Question: I have some vertical tabs and i want to add more, but i want to add the to the right of the first vertical tabs. First ones are on the left and next to them there is the content box, well i want after this content box to be a new set of vertical tabs which will apply on the same content box. Here is an image with what i want ( i made it in photoshop ) :

Here is what I have tried: <URL>
but i do not know how to change the jquery to work on both columns
## HTML
'''
<div class="verticalslider" id="textExample">
<ul class="verticalslider_tabs right">
<li><a href="#">1-right</a>
</li>
<li><a href="#">2-right</a>
</li>
<li><a href="#">3-right</a>
</li>
<li><a href="#">4-right</a>
</li>
<li><a href="#">5-right</a>
</li>
</ul>
<ul class="verticalslider_tabs">
<li><a href="#">1-left</a>
</li>
<li><a href="#">2-left</a>
</li>
<li><a href="#">3-left</a>
</li>
<li><a href="#">4-left</a>
</li>
<li><a href="#">5-left</a>
</li>
</ul>
<ul class="verticalslider_contents">
<li>Nothing</li>
<li>
<h2>Activitate 1</h2>
ADI</li>
<!-- elementul al doilea -->
<li>
<h2>Nunc Adipiscing</h2>
<p>CUC adipiscing purus id orci rutrum placerat. Nam posuere elementum ipsum quis faucibus. Fusce fermentum turpis ac erat mollis sit amet varius mi placerat. Pellentesque habitant morbi tristique senectus et netus et malesuada fames ac turpis egestas. Ut ante justo, varius quis dignissim nec, condimentum in dui. Nulla sed lectus eu nunc vehicula vulputate vel nec velit. Integer eu purus nunc. Donec odio augue, sagittis pellentesque adipiscing id, dignissim vel enim. Maecenas a risus est.</p>
</li>
<li>
<h2>Praesent Dapibus</h2>
<p>Praesent dapibus metus vitae velit blandit tempor. Donec dignissim tempus neque, a vestibulum massa aliquam sed. Vestibulum velit quam, facilisis vel pharetra nec, bibendum eget mauris. In vitae ligula ac justo varius ullamcorper. Nullam vitae urna eu metus pellentesque vehicula vel sit amet nibh. Cras nec velit dictum neque imperdiet congue in nec eros. Suspendisse ante felis, eleifend sed pellentesque id, sagittis ut magna. .</p>
</li>
<li>
<h2>Praesent Dapibus</h2>
</li>
</ul>
</div>
'''
## jQuery
'''
$(document).ready(function () {
$("#textExample").verticaltabs({
speed: 500,
slideShow: false,
activeIndex: 0
});
$("#imageExample").verticaltabs({
speed: 1000,
slideShow: true,
slideShowSpeed: 3000,
activeIndex: 0,
playPausePos: "topRight"
});
});
'''
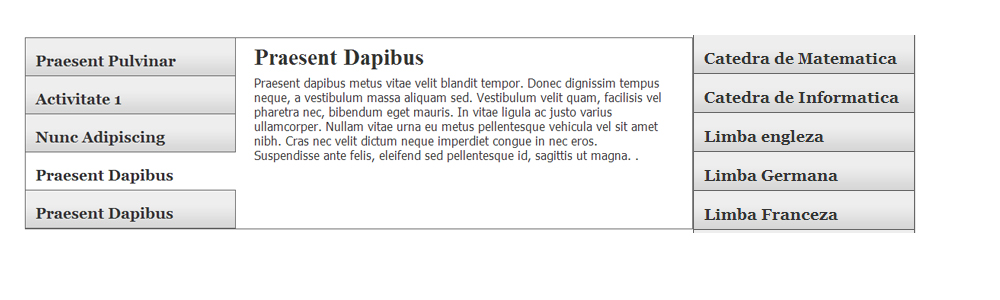
Answer: Here is my JS code, and link to JSFiddle: <URL>
Please note, that I've change Your HTML a little
'''
$(document).ready(function () {
$('.verticalslider_tabs li a').on('click',function(){
var noumber = $(this).attr('id').replace('tab',''); // Here I check with element was clicked and take it noumber
$('.verticalslider_tabs li.activeTab').removeClass('activeTab'); // I'm looking for li with class activeTab, when I get it I? remove that class
$(this).parent().addClass('activeTab'); // Now I'm adding class activeTab to the li (parent of clickrd a element) so the border won't be displayed
$('.verticalslider_contents li.activeContent').hide().removeClass('activeContent'); // Now I'm hidding the active tab
$('.verticalslider_contents li[data-tab="'+noumber+'"]').fadeIn(500).addClass('activeContent'); // Here is fade in and adding activeContent class to an element
})
});
'''